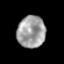
Tissue: prostate
Cell type: Epithelial cells
Senescence score: 0.3582
Nuclear area (px): 884
Mean DAPI intensity: 158.851